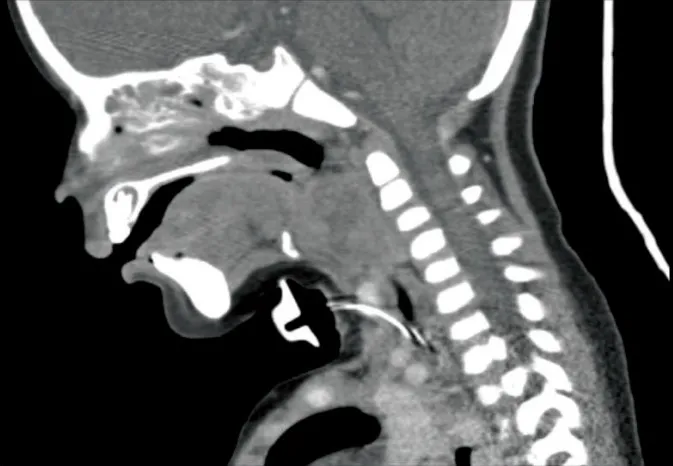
Heterogenous enhancing mass lesion measuring 33x27 mm seen at the level of the epiglottis in the midline and right paramedial aspect with pressure effect over airways leading to airway obstruction.
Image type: radiology (ct)